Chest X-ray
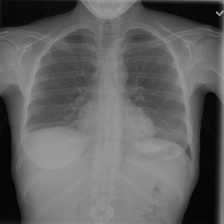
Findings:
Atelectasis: negative
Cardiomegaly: negative
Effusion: negative
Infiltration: negative
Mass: negative
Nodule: negative
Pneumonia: negative
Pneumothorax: negative
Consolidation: negative
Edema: negative
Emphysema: negative
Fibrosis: negative
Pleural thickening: negative
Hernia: negative